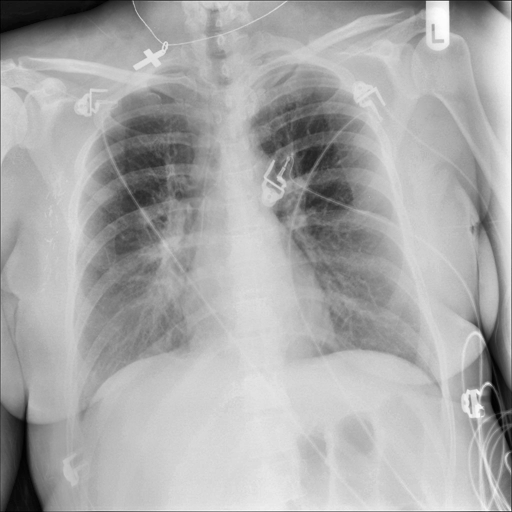
Finding: NORMAL